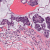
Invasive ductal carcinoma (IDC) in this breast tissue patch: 1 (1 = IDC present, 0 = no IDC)